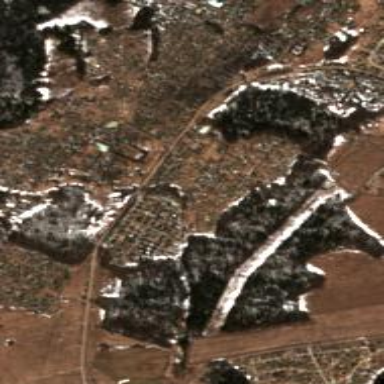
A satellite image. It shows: Rural residential area with cottage settlement.